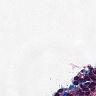
Metastatic tissue present: no